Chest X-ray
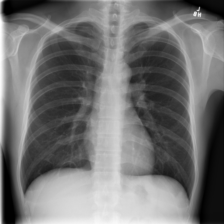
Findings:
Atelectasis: negative
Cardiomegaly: negative
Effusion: negative
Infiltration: negative
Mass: negative
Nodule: negative
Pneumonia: negative
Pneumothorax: negative
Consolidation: negative
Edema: negative
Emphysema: negative
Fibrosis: negative
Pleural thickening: negative
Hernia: negative